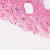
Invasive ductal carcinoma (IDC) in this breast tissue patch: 0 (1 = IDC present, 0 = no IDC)